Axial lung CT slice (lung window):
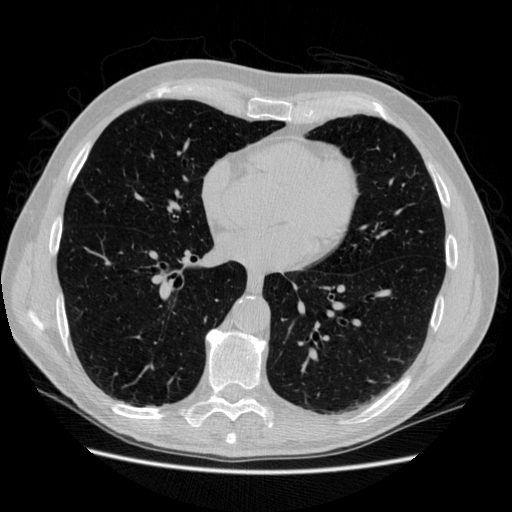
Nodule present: no